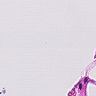
Metastatic tissue present: no